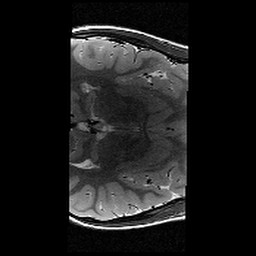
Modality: T2w
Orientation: axial
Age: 12
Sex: male
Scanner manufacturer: siemens
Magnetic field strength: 3 T
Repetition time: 9.23 s
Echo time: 0.067 s